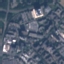
Land use / land cover class: Industrial